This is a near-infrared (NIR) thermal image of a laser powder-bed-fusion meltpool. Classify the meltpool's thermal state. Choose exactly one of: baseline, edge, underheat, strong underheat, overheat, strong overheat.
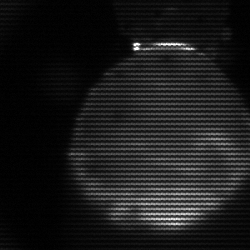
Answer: edge